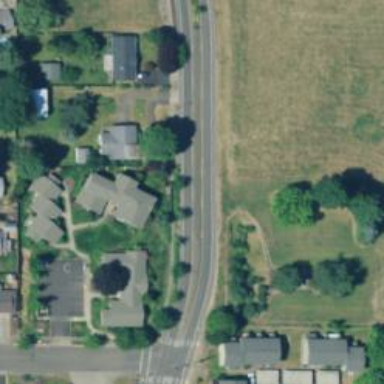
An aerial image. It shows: Secondary road with sidewalk on the left.